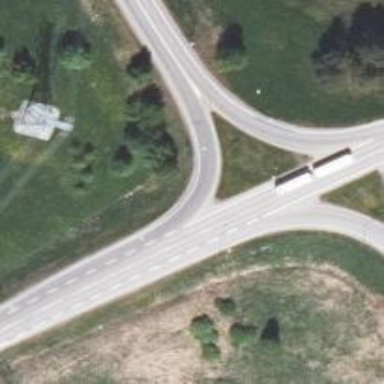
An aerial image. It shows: Trunk link highway.